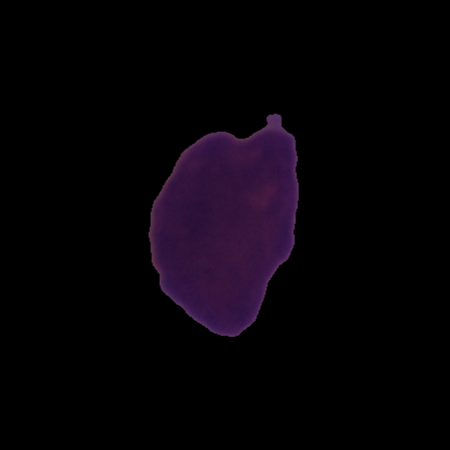
Label: cancer